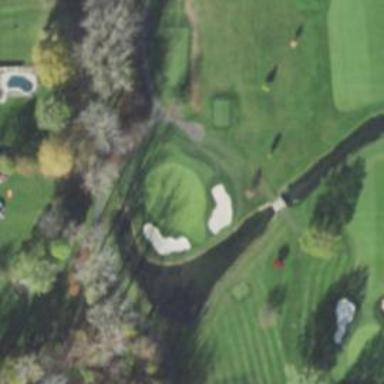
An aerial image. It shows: Footway that serves as golf path.